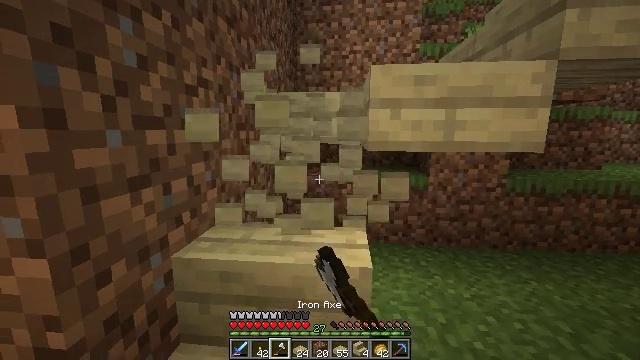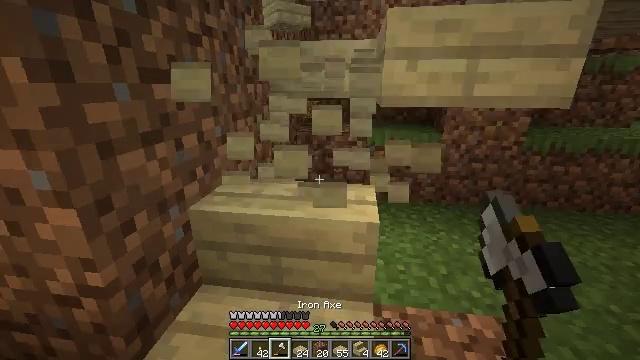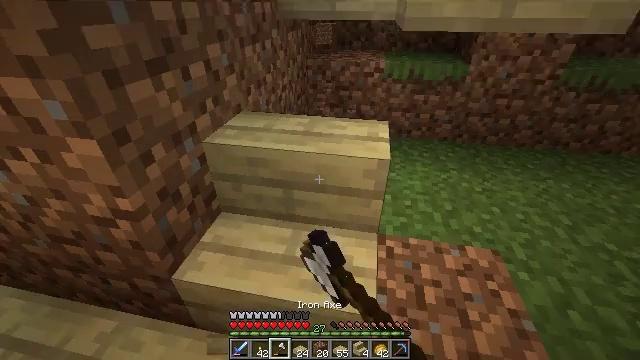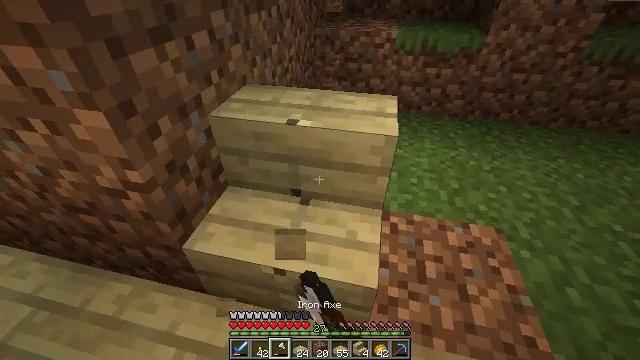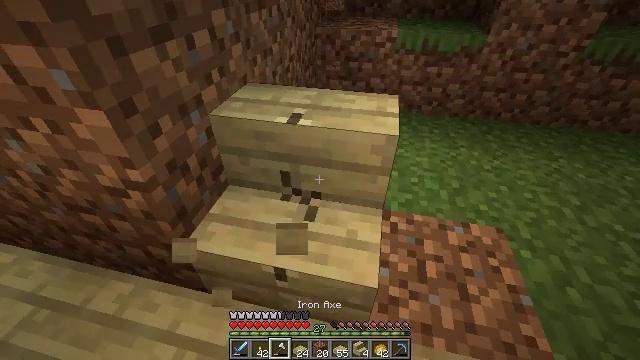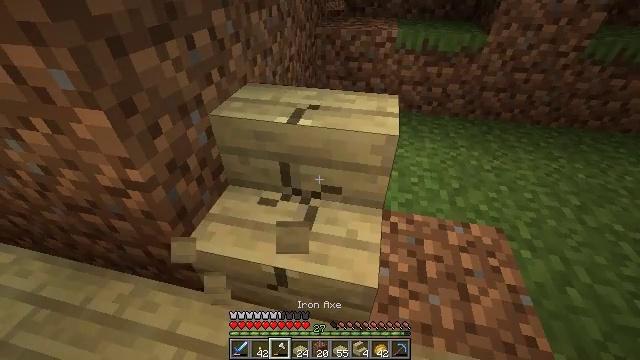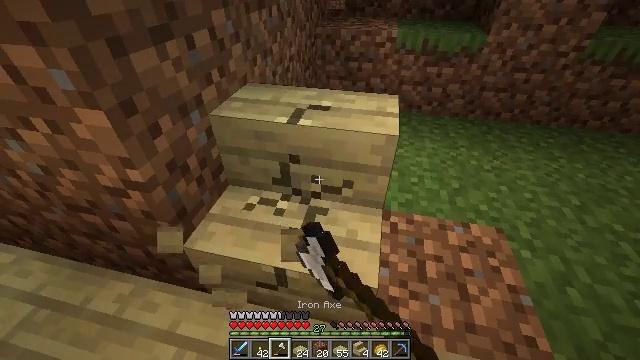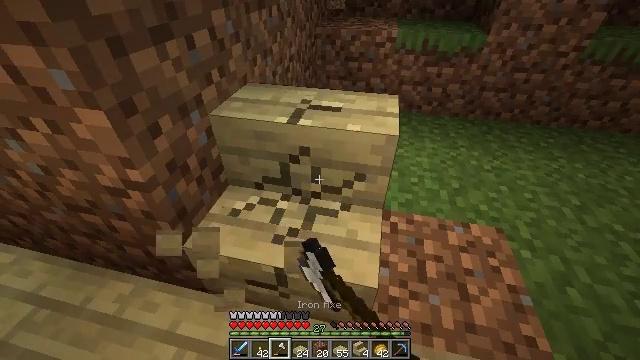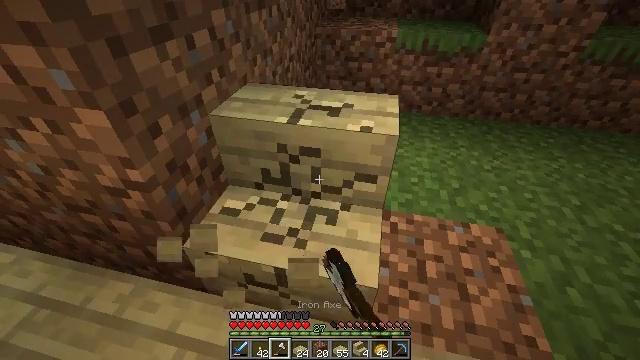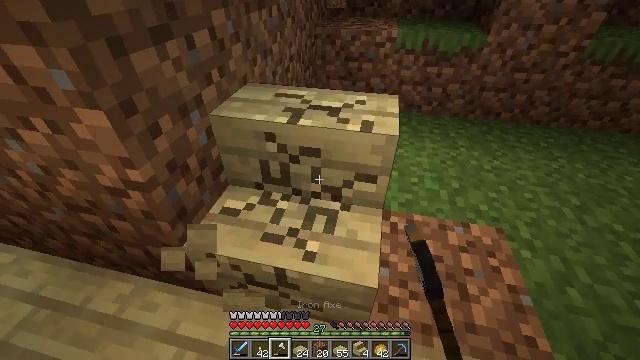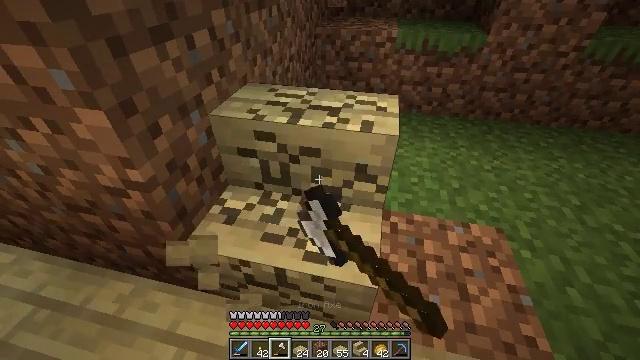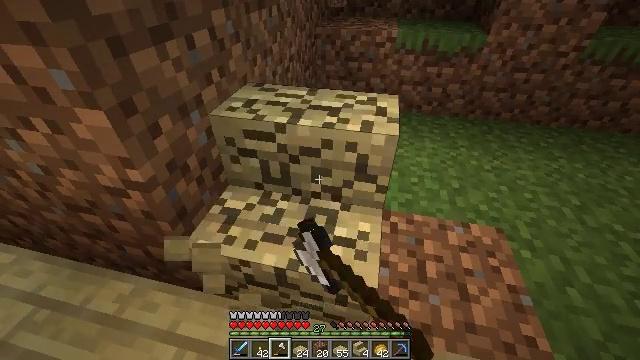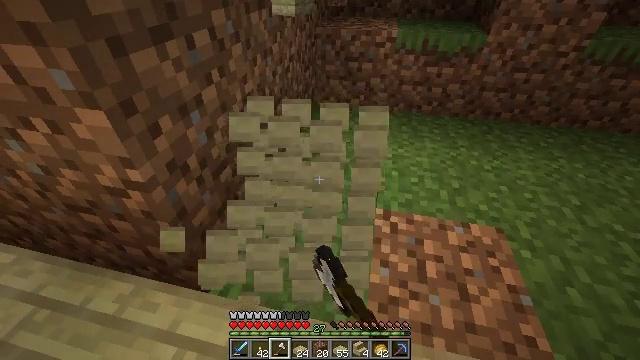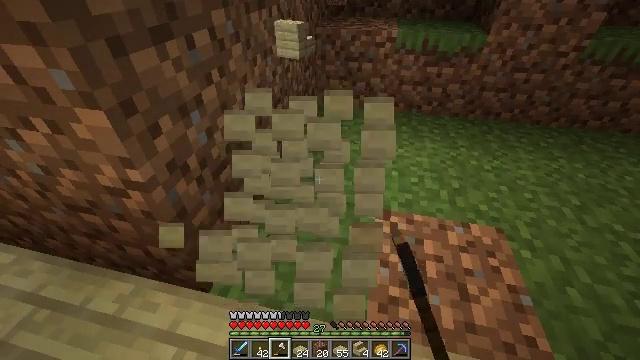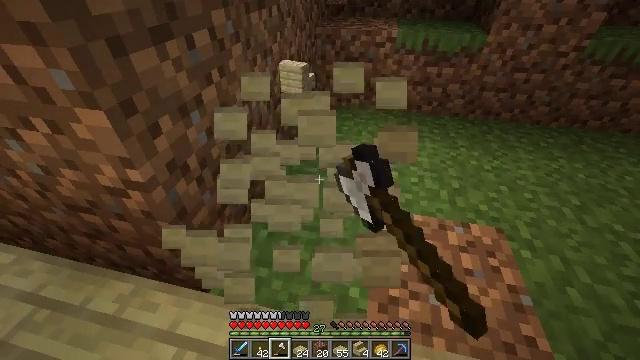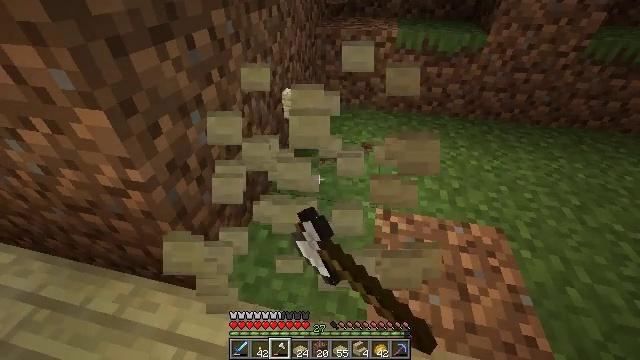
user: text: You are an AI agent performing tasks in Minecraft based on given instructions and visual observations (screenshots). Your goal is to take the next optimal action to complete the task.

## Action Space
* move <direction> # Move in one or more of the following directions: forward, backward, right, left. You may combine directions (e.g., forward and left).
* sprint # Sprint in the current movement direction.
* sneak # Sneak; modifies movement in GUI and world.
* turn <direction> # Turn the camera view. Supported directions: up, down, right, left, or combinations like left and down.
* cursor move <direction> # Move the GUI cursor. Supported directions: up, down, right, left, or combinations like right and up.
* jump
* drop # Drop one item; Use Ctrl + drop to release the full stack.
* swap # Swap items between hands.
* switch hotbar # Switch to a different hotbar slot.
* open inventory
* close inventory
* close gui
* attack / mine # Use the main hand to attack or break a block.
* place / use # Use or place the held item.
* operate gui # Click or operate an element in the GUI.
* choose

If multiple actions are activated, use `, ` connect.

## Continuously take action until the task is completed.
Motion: motion action
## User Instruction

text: Break the birch stairs for resources.
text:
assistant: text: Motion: turn left and down, attack / mine
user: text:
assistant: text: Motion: turn left and down, attack / mine
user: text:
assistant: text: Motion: turn left and down, attack / mine
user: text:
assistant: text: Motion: attack / mine
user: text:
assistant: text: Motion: attack / mine
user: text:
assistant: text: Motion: attack / mine
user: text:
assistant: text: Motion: attack / mine
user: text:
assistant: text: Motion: attack / mine
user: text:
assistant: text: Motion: attack / mine
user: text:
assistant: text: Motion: attack / mine
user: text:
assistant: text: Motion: attack / mine
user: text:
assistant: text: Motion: attack / mine
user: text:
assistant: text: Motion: attack / mine
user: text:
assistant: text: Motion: attack / mine
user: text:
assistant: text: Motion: attack / mine
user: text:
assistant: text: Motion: attack / mine
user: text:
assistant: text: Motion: attack / mine